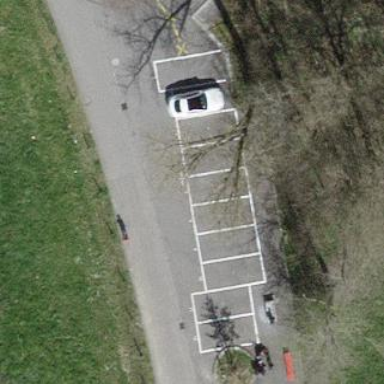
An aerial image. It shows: Street side parking area.